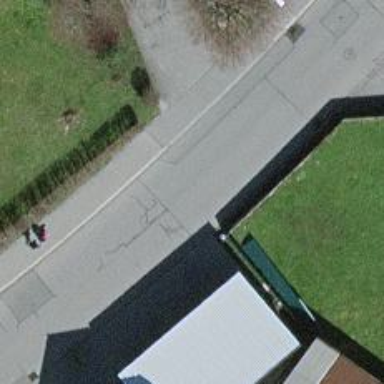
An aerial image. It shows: Residential road with asphalt surface and sidewalk on the left side.